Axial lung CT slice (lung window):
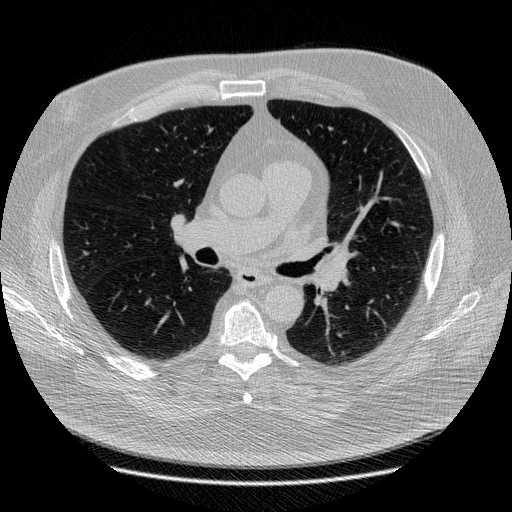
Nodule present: no